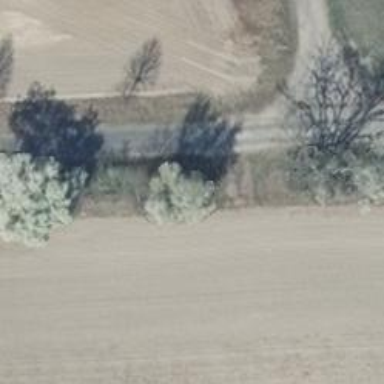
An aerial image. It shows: Row of deciduous broadleaved trees.